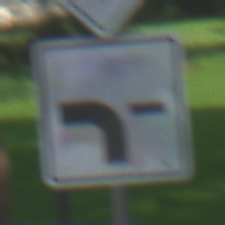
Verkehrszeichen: VerlaufVorfahrtsstrasse6
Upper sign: Vorfahrtsstrasse
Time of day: MorningAfternoon
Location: Outdoor (Urban)
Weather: PartlyCloudy
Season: NotSpecified
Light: Natural